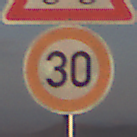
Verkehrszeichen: Geschwindigkeit30
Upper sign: RadverkehrLinks
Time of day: SunriseSunset
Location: Outdoor (Nature)
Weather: PartlyCloudy
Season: NotSpecified
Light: Natural